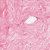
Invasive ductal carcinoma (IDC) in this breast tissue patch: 0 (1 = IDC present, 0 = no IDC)